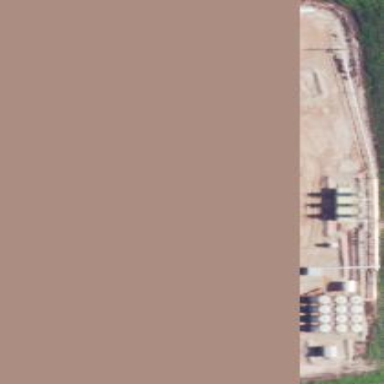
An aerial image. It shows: Industrial area dedicated to oil-related activities.